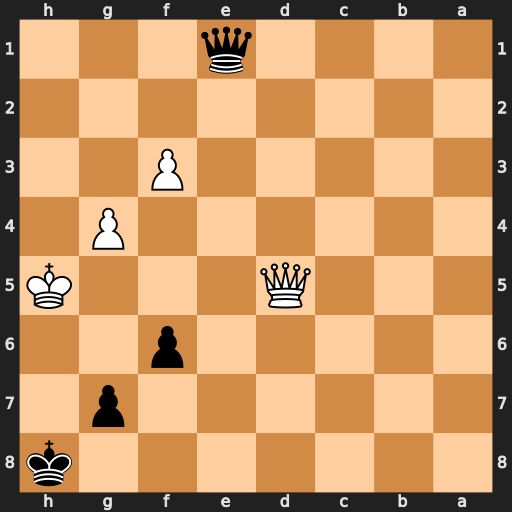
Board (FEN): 7k/6p1/5p2/3Q3K/6P1/5P2/8/4q3
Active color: b
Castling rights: -
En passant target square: -
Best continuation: Qh1+ Kg6 Qh7+ Kf7 Qg8+ Ke7 Qxd5